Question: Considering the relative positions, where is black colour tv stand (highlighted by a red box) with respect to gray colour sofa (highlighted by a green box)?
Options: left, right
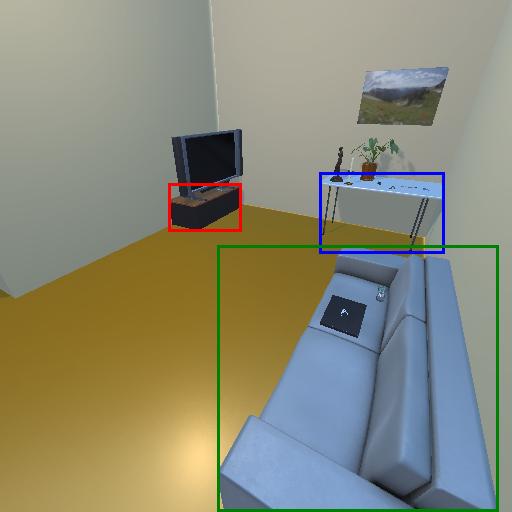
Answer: left